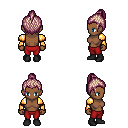
a pixel art fantasy rpg character, female body template, human, dark skin, gold arm armor, red pants, white blonde short topknot hairstyle, black shoes, four views (front, back, left, right), 2x2 character sprite sheet, small pixel art, hard edges, no anti-aliasing